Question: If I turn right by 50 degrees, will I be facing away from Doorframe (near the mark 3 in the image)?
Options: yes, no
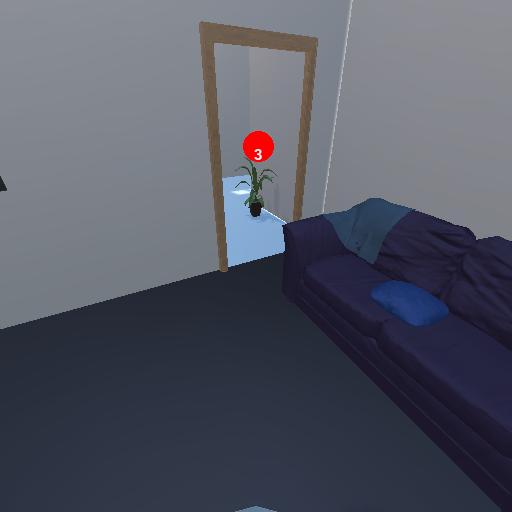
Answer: yes